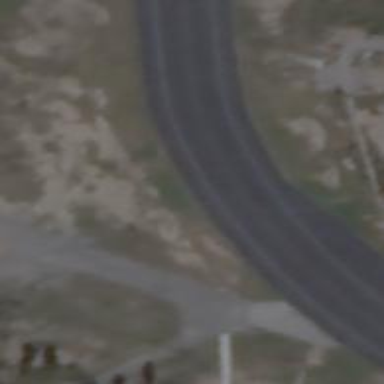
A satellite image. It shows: Image of taxiway at airport.